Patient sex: F
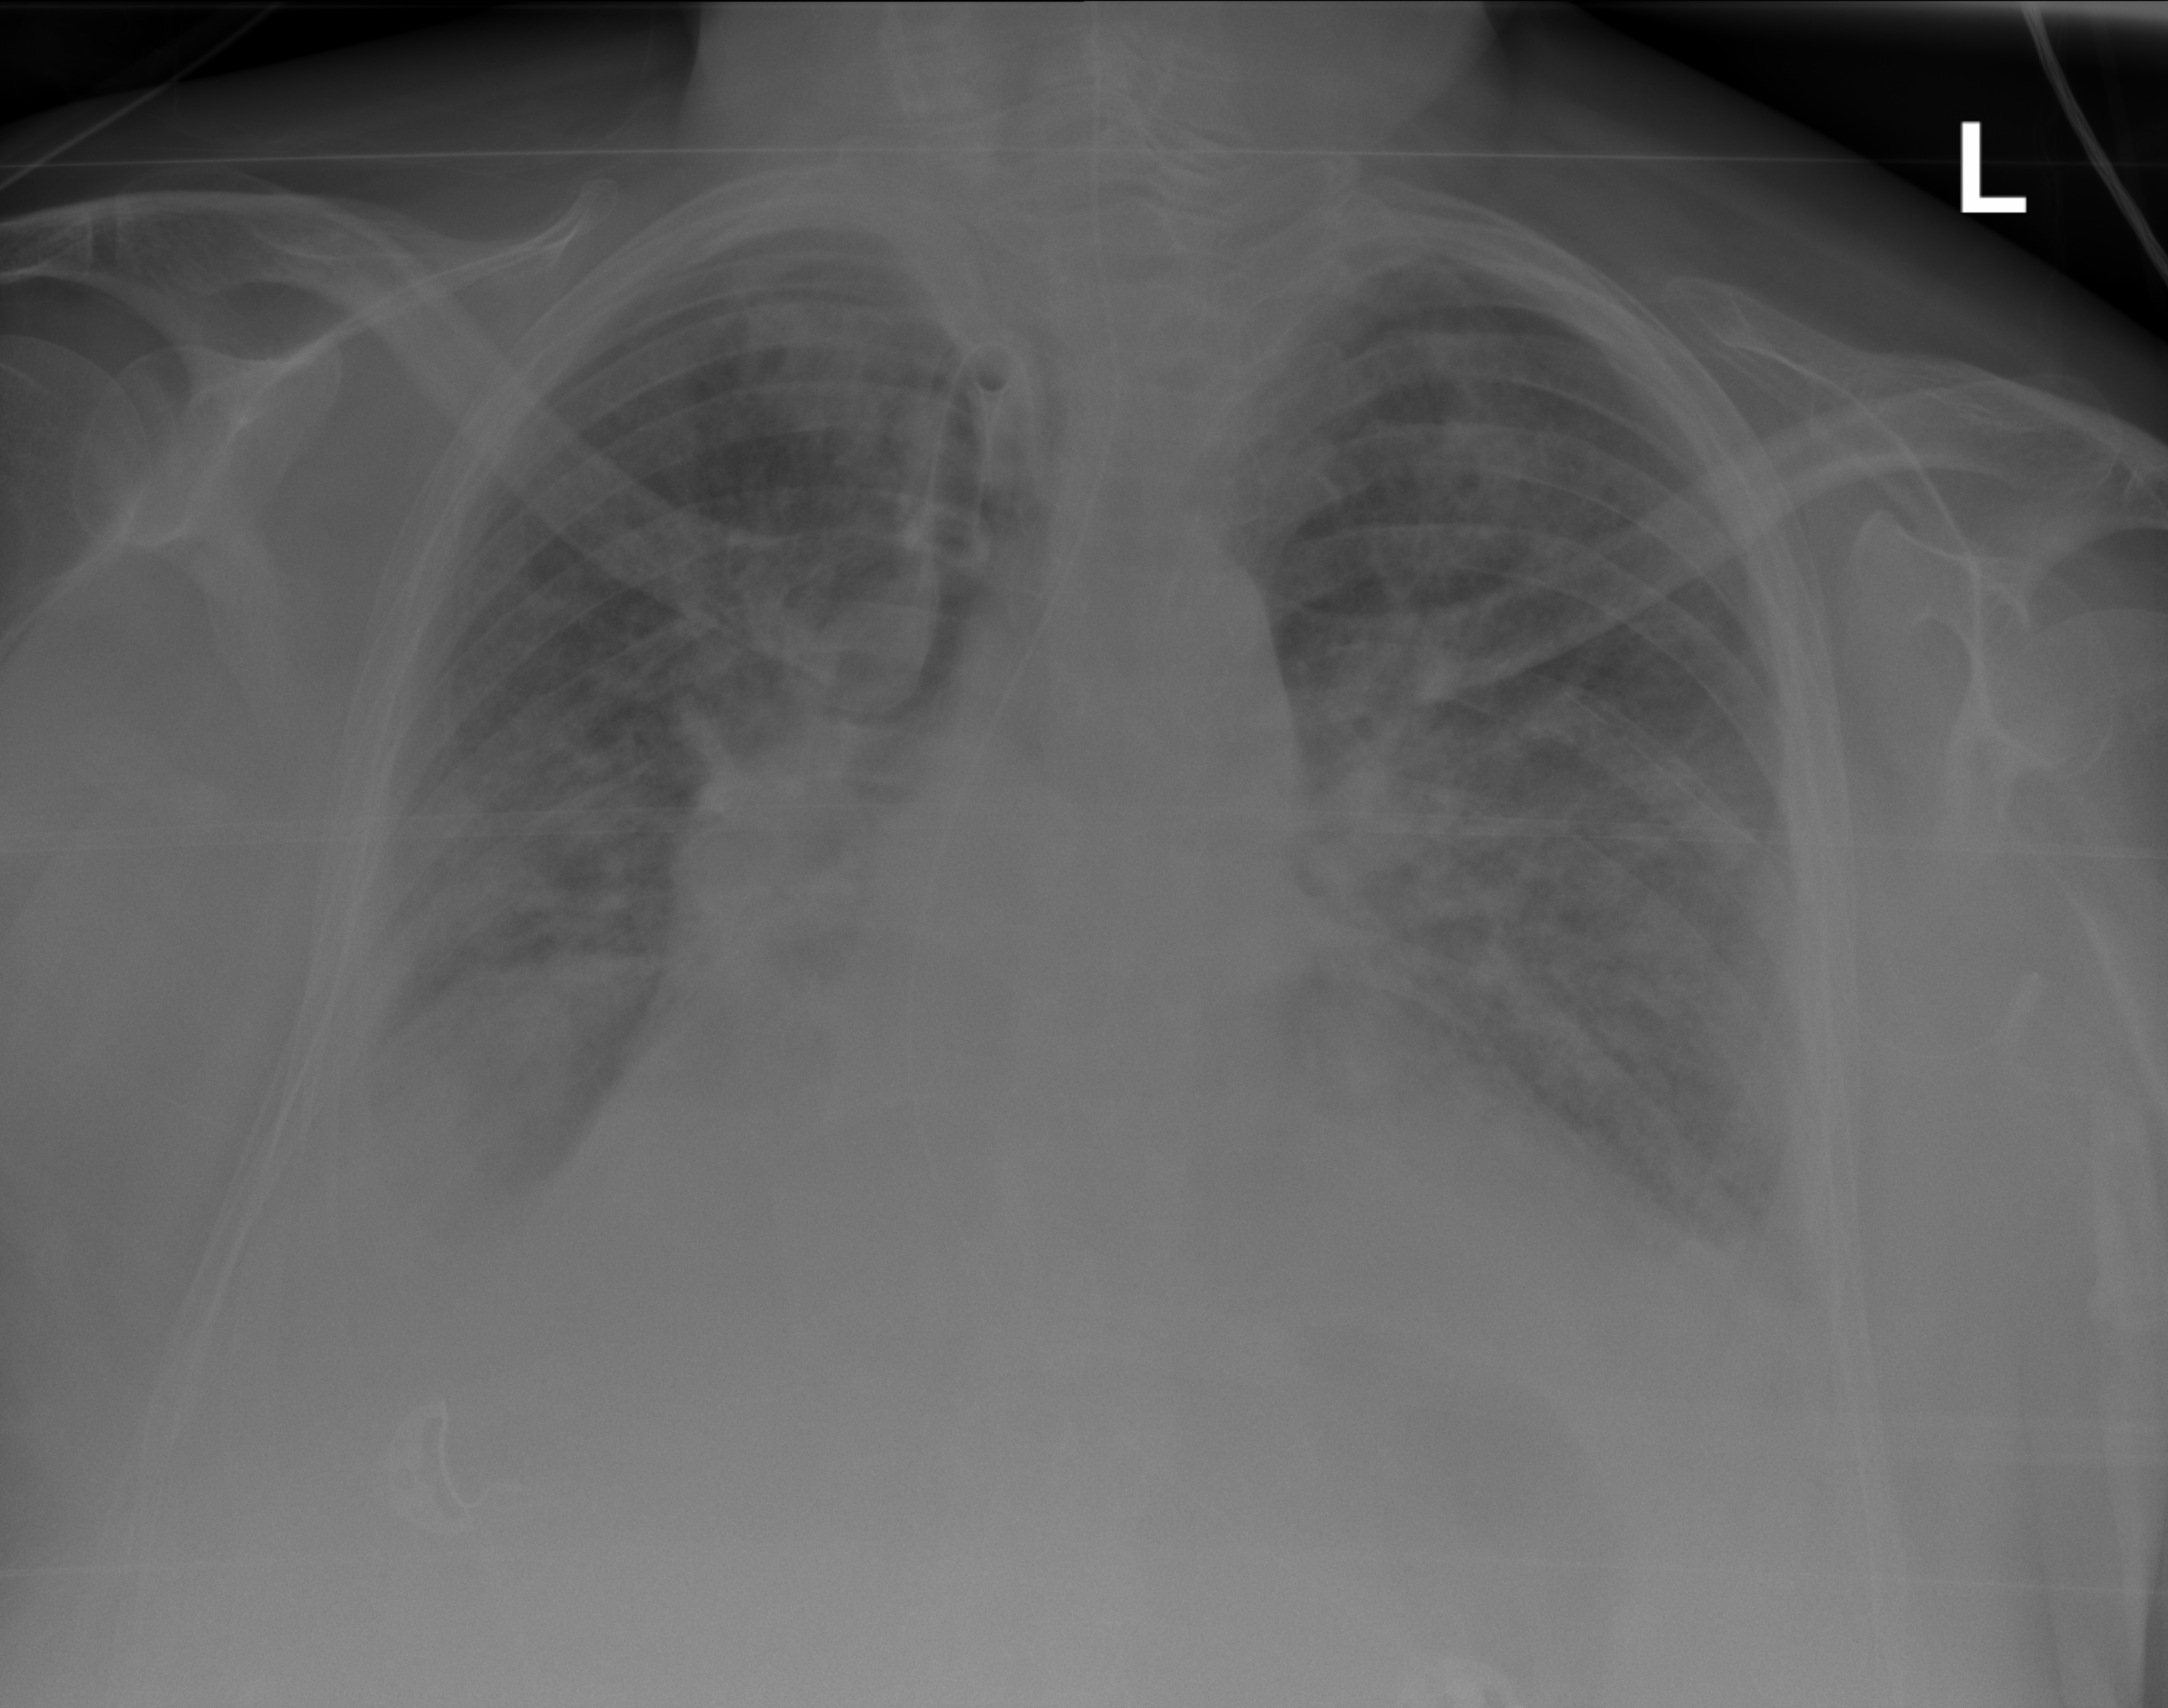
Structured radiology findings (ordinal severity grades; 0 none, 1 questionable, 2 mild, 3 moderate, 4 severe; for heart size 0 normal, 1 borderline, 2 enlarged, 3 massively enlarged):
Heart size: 2
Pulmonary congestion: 2
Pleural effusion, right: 3
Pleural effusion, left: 2
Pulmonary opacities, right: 2
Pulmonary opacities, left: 3
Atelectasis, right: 2
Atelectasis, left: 2